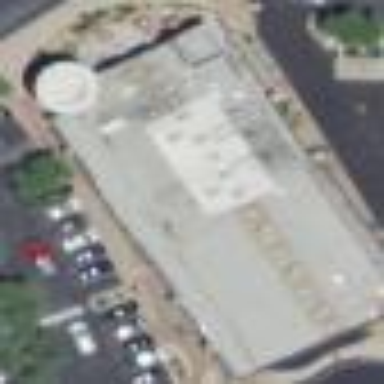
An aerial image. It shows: Retail building.